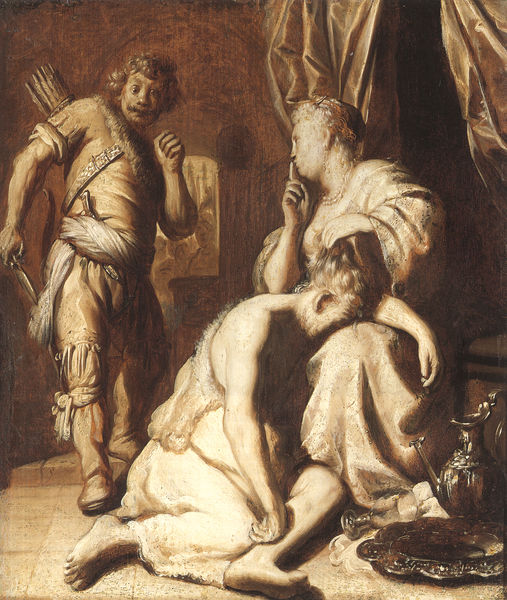
Titel: Simson und Delila
Künstler: Jan Lievens
Institution: Amsterdam, Rijksmuseum
Schlagwörter: gemälde, kämpfer, mann, schlaf, menschen, braun, finger, frau, glas, männer, nacht, tür, malerei, messer, schale, schüssel, silber, tablett, teller, vorhang, gewand, haare, kanne, krug, fell, ruhig, ruhe, schlafen, kette, vorhänge, schoß, still, perlenkette, becher, tusche, schere, geheimnis, weinen, weinglas, knien, soldat, stiefel, schweigen, jäger, schneiden, dolch, krieger, zwerg, köcher, pfeil, schlafender, pfeile, pssst, pst, löwenfell, leise, schalf, schleichen, betrug, delila, samson, anschleichen, psst, delil, pfeile köcher